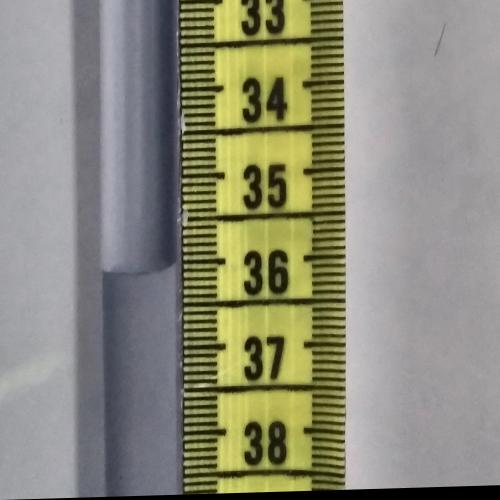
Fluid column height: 36.1 cm